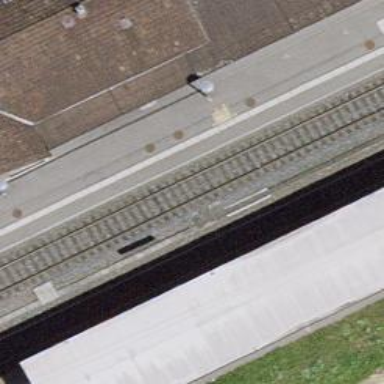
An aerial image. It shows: Public transport stop position.